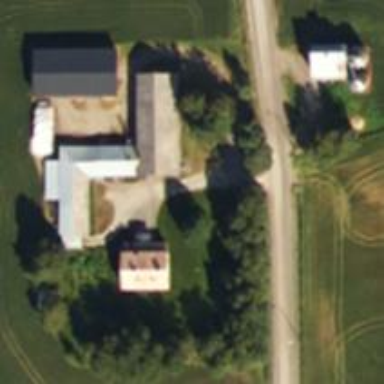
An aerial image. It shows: Farmyard area.